Question: What is the maximum amount of money that can be robbed from the houses? The neighbour houses cannot be robbed at the same time.
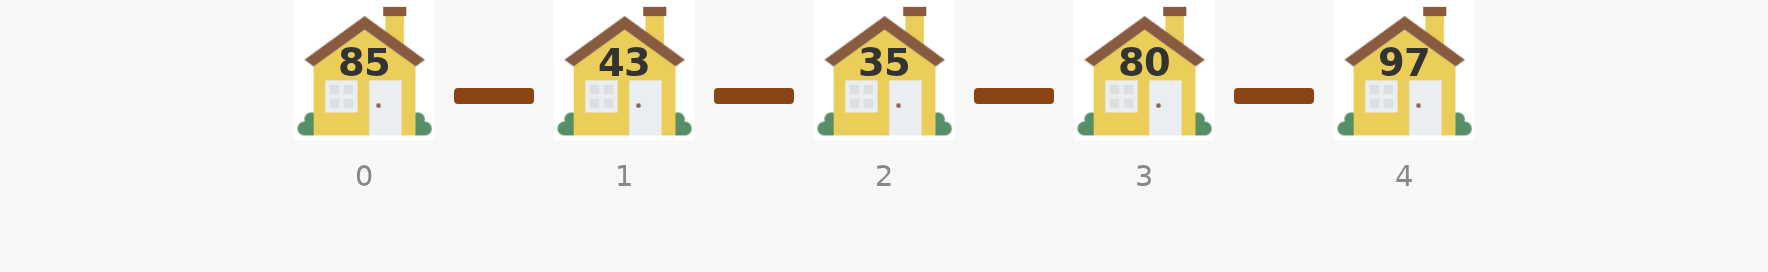
Answer: 217